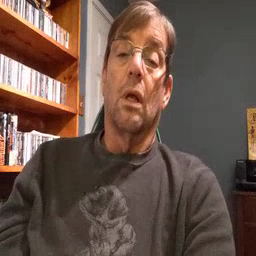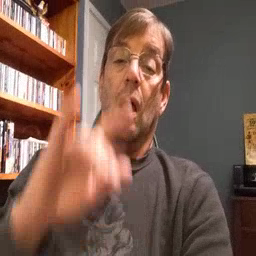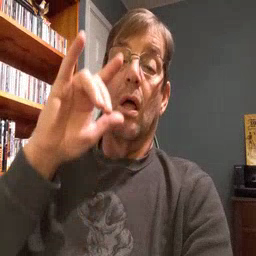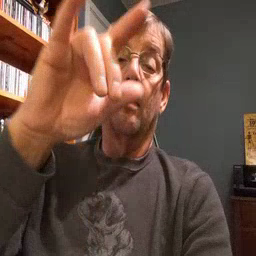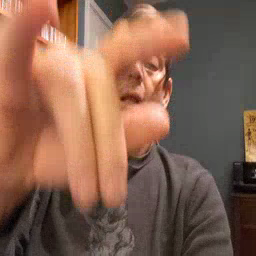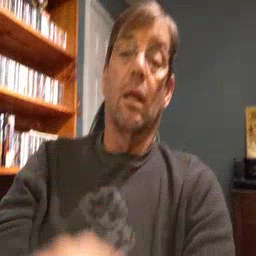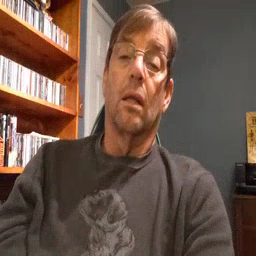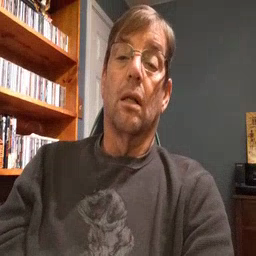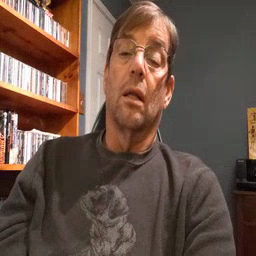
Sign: airplane